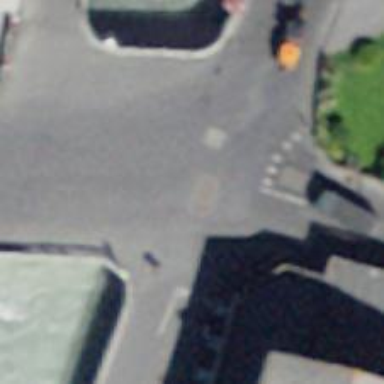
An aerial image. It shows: Pedestrian bridge crossing.